Question: Ok here my table

'cl_CategoryId' int primary key auto increment
Ok now what i want to achieve is rather complex
Assume that i have the following product categories
'Home' > 'Computer Hardware'
1: Check 'Home' category exists or not. If not exists insert it into DB with 'cl_ParentCategoryId' = 0
2: Checks 'Computer Hardware' exists or not.
2.1: If exists but it has 'cl_ParentCategoryId' = 0 update its 'cl_ParentCategoryId' value = 'Home' inserted or selected 'cl_CategoryId' value and returns 'cl_CategoryId' of existing 'Computer Hardware'
2.2: If not exists insert it into db with 'cl_ParentCategoryId' = 'Home' inserted or selected 'cl_CategoryId' value and returns new 'cl_CategoryId' assigned to 'Computer Hardware'
So result would be something like
'''
1 : Home : 0
2 : Computer Hardware : 1
'''
And can we make it somewhat recursive for more categories ?
Example 'Home' > 'Computer Hardware' > 'Graphic Cards' > 'Desktop Graphic Cards'
Thank you very much for answers
SQL server 2014
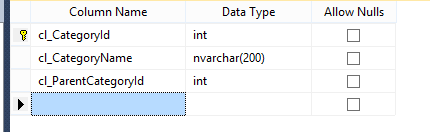
Answer: I've written up an example at <URL>
It assumes you have a list of related pairs in the c# side.
It uses a table type to represent the list of pairs on the SQL side. It then creates a stored procedure to update the Categories based on the pairs you pass in. This mechanism is called a <URL>
'''
-- defines a parent relationship
create type parentRel as Table (
category nvarchar(200) not null,
parent_category nvarchar(200)
);
go
Create Proc UpdateCategories @rels as parentRel readonly as
-- 1. Insert new items, generating ids
insert into Category (cl_categoryName, cl_ParentCategoryId)
select
category,
0
from
@rels r
where
not exists (
select 'x'
from Category c
where r.category = c.cl_CategoryName
);
-- 2. Update parent structure
update
c
set
c.cl_ParentCategoryId = isnull(c2.cl_CategoryId, 0)
from
Category c
inner join
@rels r
on c.cl_CategoryName = r.category
left join
Category c2
on r.parent_category = c2.cl_CategoryName;
Go
'''
Note, you'll either want to add a transaction to the stored procedure, or call it from within a transaction. Also, this mechanism assumes the category names are unique.